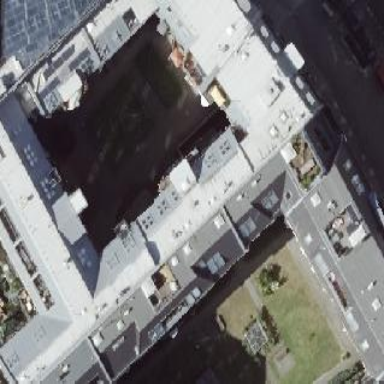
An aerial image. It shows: Residential building.